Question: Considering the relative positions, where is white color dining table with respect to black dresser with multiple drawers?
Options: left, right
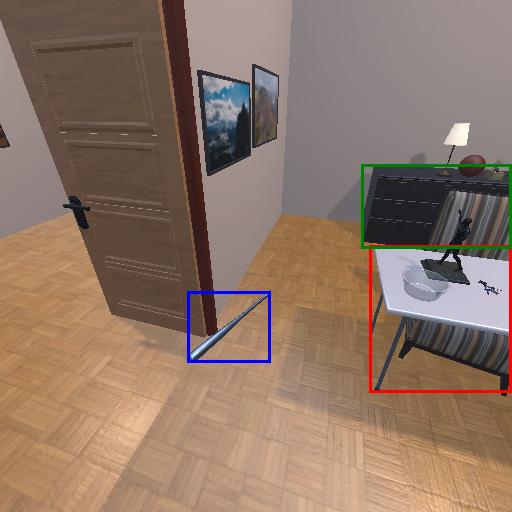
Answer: left